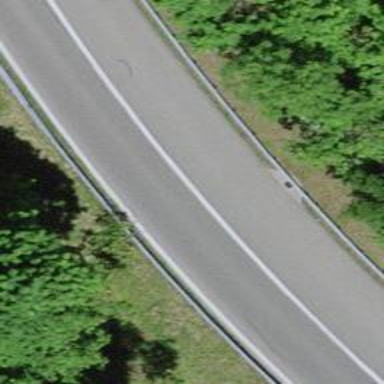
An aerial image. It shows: Trunk link highway.